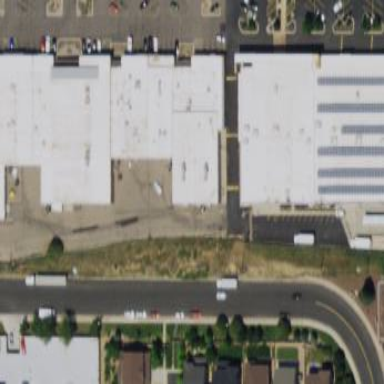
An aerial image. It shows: Retail building.